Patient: sex F, age 34
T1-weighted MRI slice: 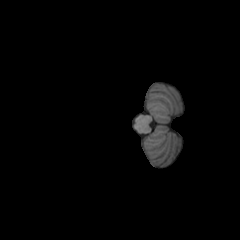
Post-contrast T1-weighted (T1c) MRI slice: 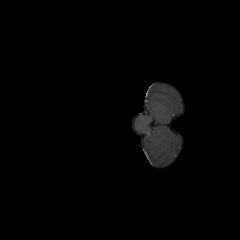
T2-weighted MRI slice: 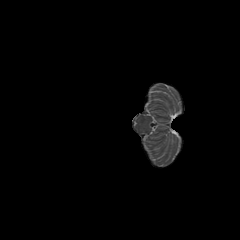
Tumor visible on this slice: no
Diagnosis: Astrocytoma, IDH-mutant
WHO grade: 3